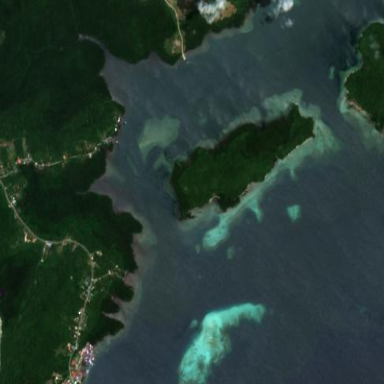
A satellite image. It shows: Island with natural coastline.